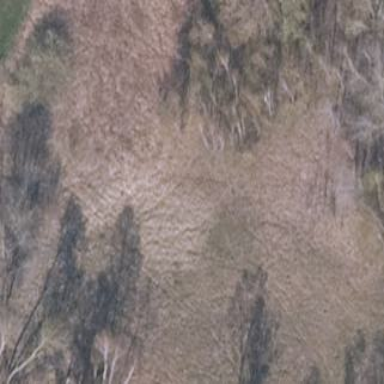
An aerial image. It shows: Landscape with heath vegetation.